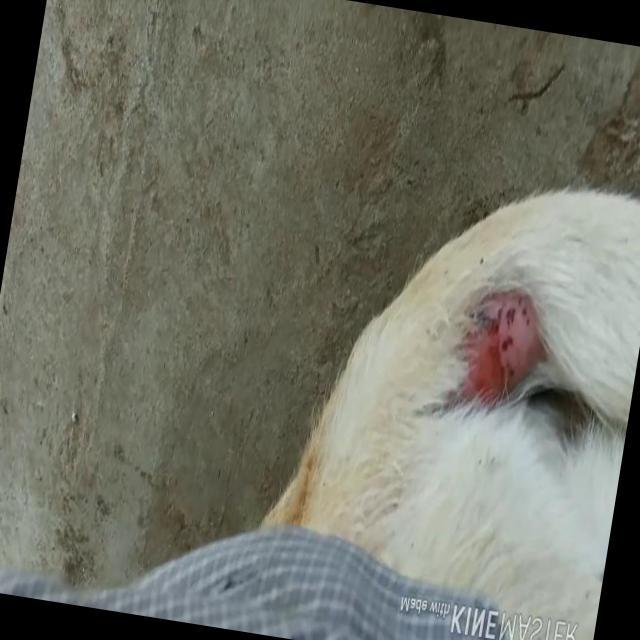
Canine dermatitis — inflammation of the skin presenting with erythema, pruritus, papules, and excoriation. May be allergic, contact, or atopic in origin.